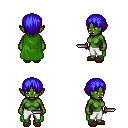
a pixel art fantasy rpg character, female body template, orc, green skin, green cape, white pants, blue plain hairstyle, brown slippers, dagger, four views (front, back, left, right), 2x2 character sprite sheet, small pixel art, hard edges, no anti-aliasing